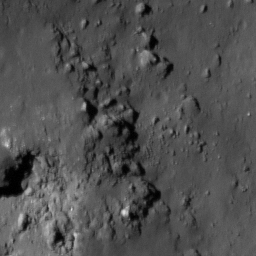
Pit: Weiner F 1
Host crater: Weiner F
Host type: impact_melt
Lunar coordinates: latitude 41.072, longitude 149.928